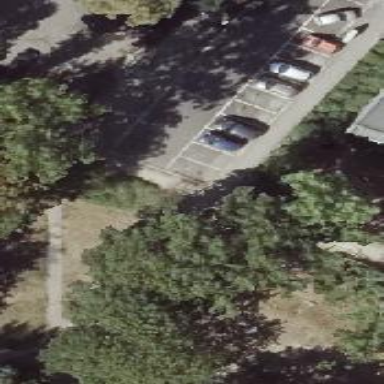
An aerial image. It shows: Asphalt parking lane.